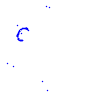
Particle: proton